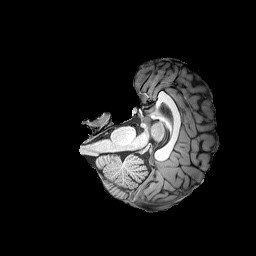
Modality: T1w
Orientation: axial
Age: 18
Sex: female
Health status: healthy